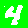
Digit: 4